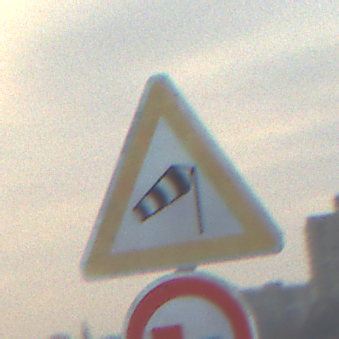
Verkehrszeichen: SeitenwindVonRechts
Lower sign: UeberholverbotKraftfahrzeuge
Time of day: SunriseSunset
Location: Outdoor (Nature)
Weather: PartlyCloudy
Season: NotSpecified
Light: Natural